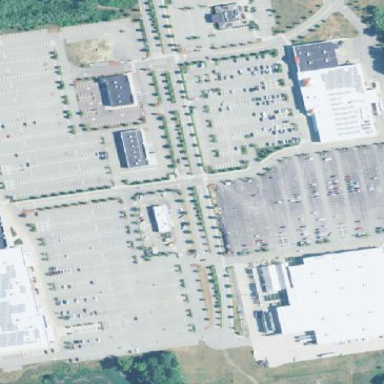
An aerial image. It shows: Retail area.